Aerial crown-view tile of a tropical tree (Barro Colorado Island, Panama), acquired 20250616:
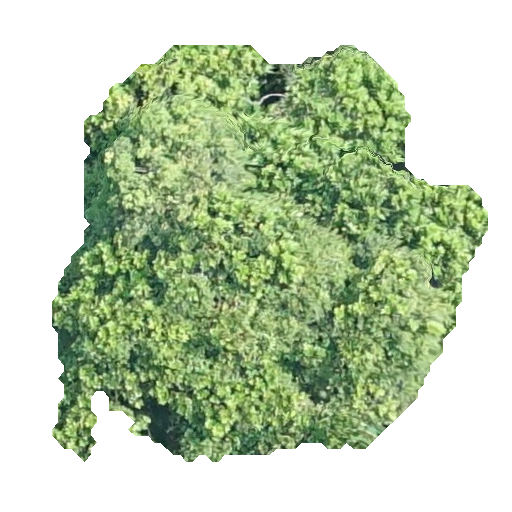
Species: Anacardium excelsum
GBIF accepted scientific name: Anacardium excelsum
Crown area: 199.178 m²